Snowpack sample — Buffalo Mountain, Silverthorne, Colorado, USA (2/22/26, 2:02 PM MST)
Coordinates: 39.622, -106.113
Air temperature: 33 °F
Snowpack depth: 63 cm
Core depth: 50 cm
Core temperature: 28.4 °F
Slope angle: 11°, slope face: 116°
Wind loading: low
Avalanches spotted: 0
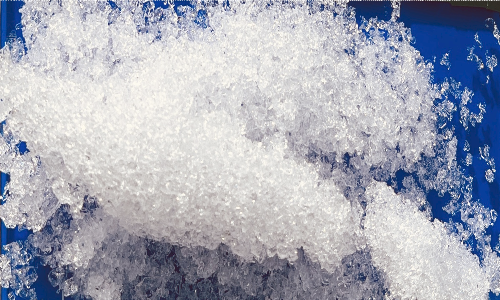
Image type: core
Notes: In a firebreak similar to site 1, minimal wind loading with no spotted avalanches (not many faces in view though)